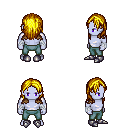
a pixel art fantasy rpg character, male body template, dark elf, purple skin, leather shoulder armor, teal pants, blonde long hairstyle, white cloth bandages, metal boots, four views (front, back, left, right), 2x2 character sprite sheet, small pixel art, hard edges, no anti-aliasing